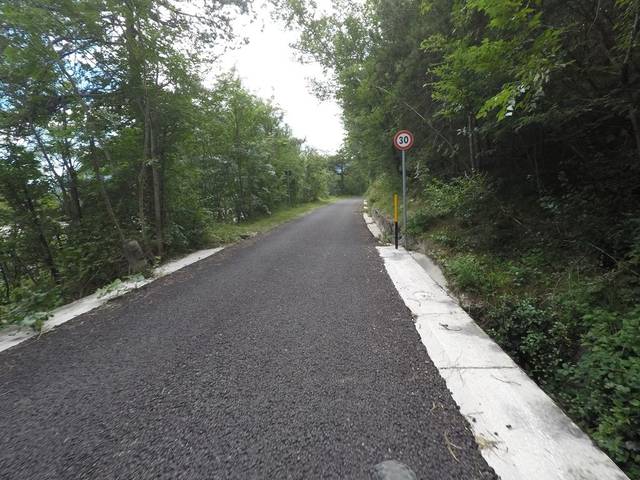
Region: Italy
Coordinates: 46.392, 13.142